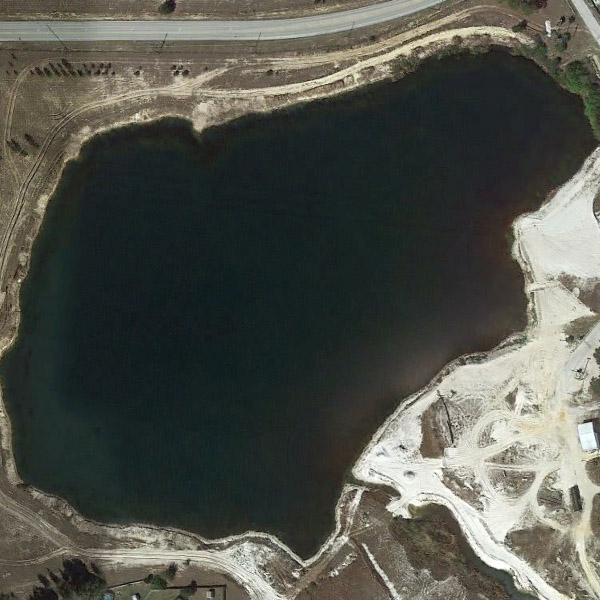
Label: Pond